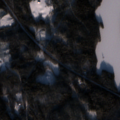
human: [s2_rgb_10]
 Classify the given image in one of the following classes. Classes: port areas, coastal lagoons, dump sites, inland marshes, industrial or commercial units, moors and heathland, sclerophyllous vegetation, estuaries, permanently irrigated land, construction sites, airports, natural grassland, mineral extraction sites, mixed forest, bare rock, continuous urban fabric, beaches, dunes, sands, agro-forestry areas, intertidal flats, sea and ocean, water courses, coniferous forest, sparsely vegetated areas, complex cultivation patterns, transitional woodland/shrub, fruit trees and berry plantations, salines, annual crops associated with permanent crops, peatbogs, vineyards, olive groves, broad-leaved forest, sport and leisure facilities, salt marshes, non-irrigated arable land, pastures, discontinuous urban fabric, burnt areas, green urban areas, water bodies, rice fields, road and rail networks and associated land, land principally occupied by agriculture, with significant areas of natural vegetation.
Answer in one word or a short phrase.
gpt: coniferous forest, mixed forest, water bodies